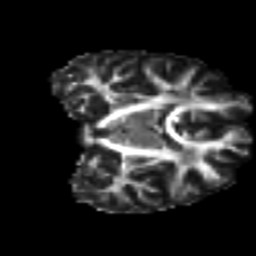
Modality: FA
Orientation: coronal
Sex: female
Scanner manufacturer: ge
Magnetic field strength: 3 T
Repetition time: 7 s
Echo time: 0.08 s